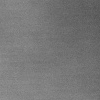
Atmospheric dust classification: dusty